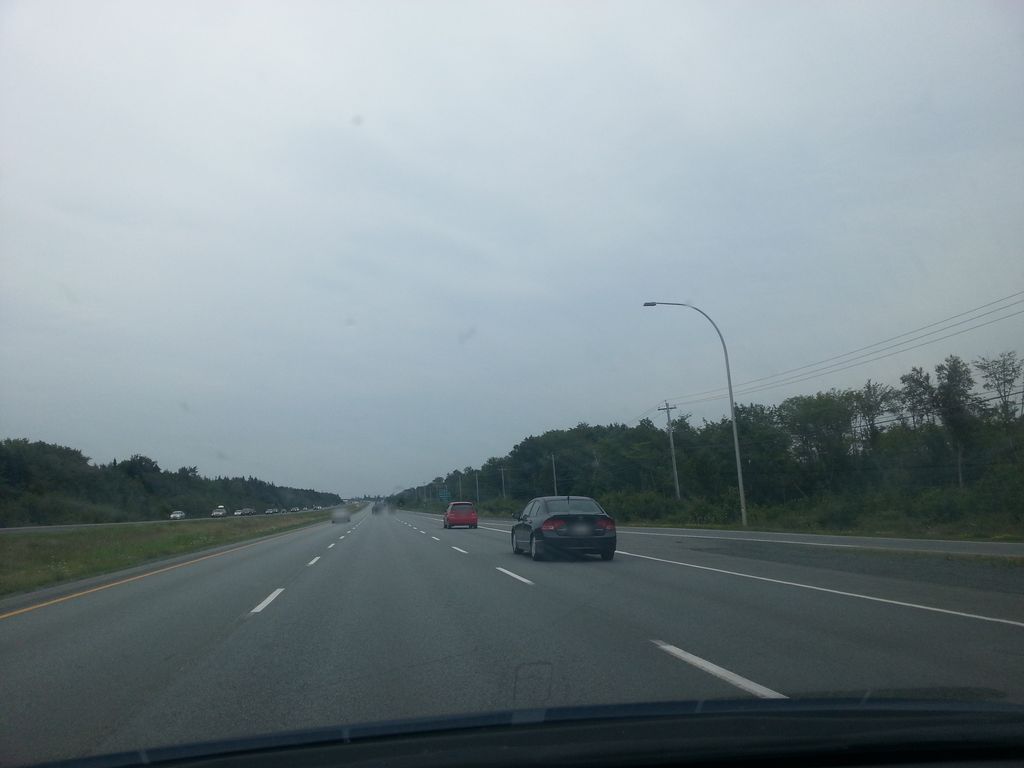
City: halifax